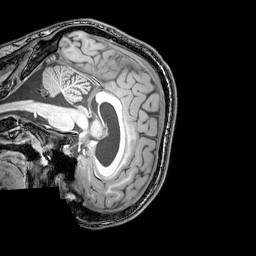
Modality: T1w
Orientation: sagittal
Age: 22
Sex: male
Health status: healthy
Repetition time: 0.081 s
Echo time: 0.037 s